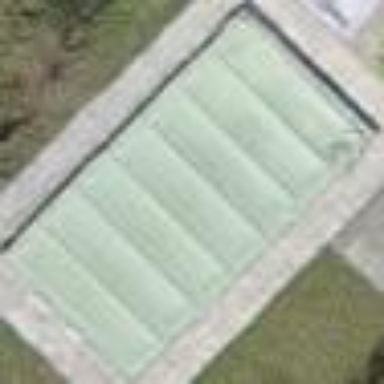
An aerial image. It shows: Swimming pool located in leisure land.